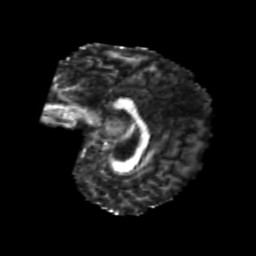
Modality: FA
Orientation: sagittal
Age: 22
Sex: female
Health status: healthy
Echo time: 0.074 s